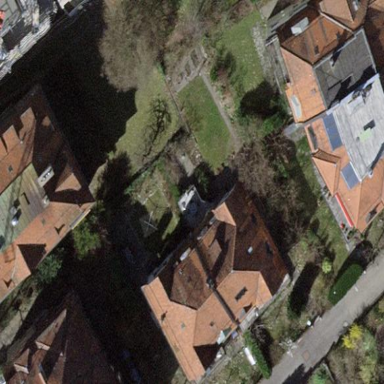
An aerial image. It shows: Building with half-hipped roof.